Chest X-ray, AP view. Patient: 64 years old, sex F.
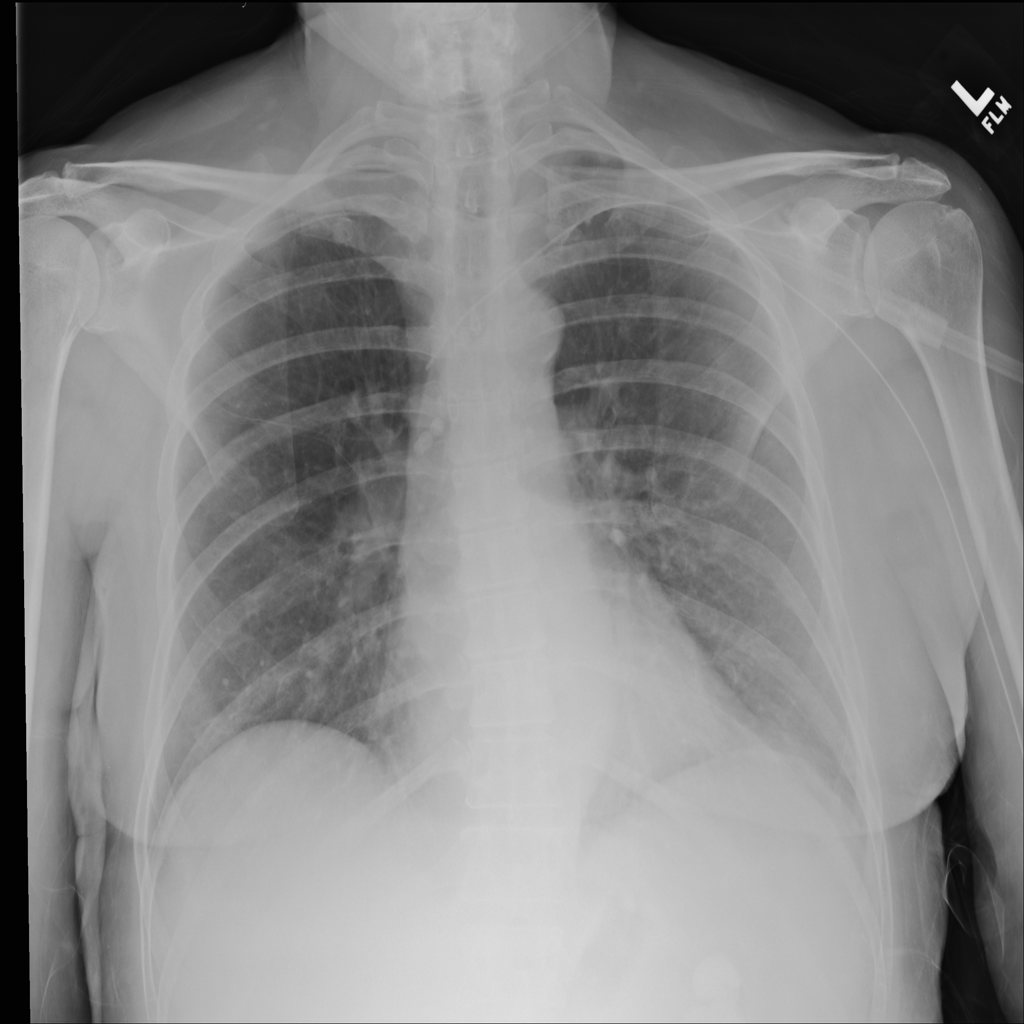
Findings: No Finding